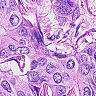
Metastatic tissue present: yes